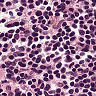
Metastatic tissue present: no